Question: I need to display the below map data in the flutter widget.
'''
Map<String, String> map1 = {
"1335": " E ",
"1336": " EG ",
"1337": " EFG ",
"1338": " EFG ",
"1339": " ADEFGH ",
"1340": " ADEGHI ",
"1341": " ADEGHI ",
"1342": " ADHIJLM K",
"1343": " ADIJKL I K",
"1344": " BCDJKL BCFGIJK K",
"1345": " BCK ABCEFGHIJK K",
"1346": " K A ABCDEHIJK JKL",
"1347": " A ADEIK JKL",
"1348": " AB ADK JKL",
"1349": " BD AK JL",
"1350": " CDGH AK JL",
"1351": " DEFGH AKL JLM",
"1352": " EFI LM AJLM",
"1353": " I L AJ",
"1354": " IJ AIJ",
"1355": " JL AEIJ",
"1356": " JKLM ABEFIJ",
"1357": " KLM ABCDEFGHI",
"1358": " CDGH",
"1359": " G",
"1360.0": " 08/20 09/20 10/20 11/20 12/20"
};
'''
I have used Wrap widget with vertical direction to render this data.
'''
return Wrap(
runSpacing: 30,
spacing: 2.0,
direction: Axis.vertical,
alignment: WrapAlignment.start,
crossAxisAlignment: WrapCrossAlignment.start,
children: map1.entries
.map(
(e) => Text(
e.key + ':' + e.value,
textAlign: TextAlign.right,
textScaleFactor: 1,
style: TextStyle(
fontSize: 12,
wordSpacing: 5,
),
),
)
.toList(),
);
'''

A to M characters are overlapping with previous rows data. Please help someone to fix this issue.
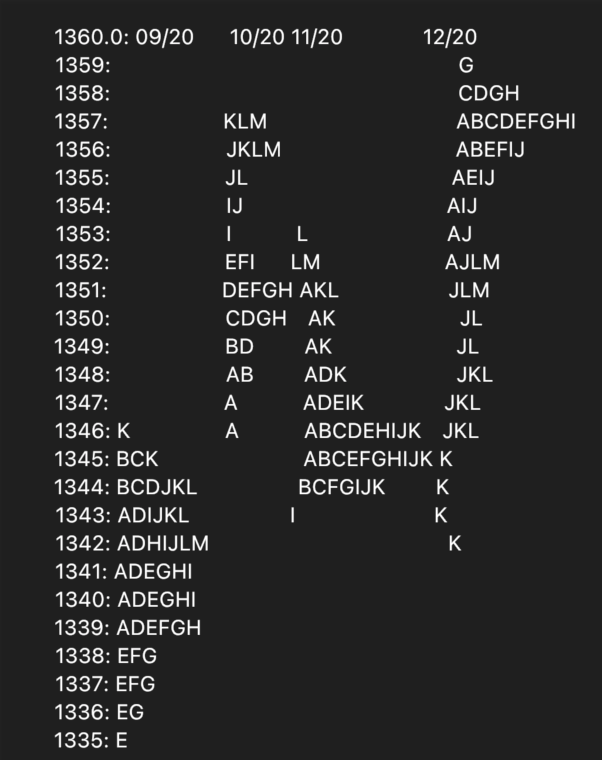
Answer: Please review the following code. I'm using Table instead of Wrap since it gives more control. You may directly run the code on <URL>
'''
import 'dart:ui';
import 'package:flutter/material.dart';
final Color darkBlue = const Color.fromARGB(255, 18, 32, 47);
void main() {
runApp(MyApp());
}
class MyApp extends StatelessWidget {
@override
Widget build(BuildContext context) {
return MaterialApp(
theme: ThemeData.dark().copyWith(scaffoldBackgroundColor: darkBlue),
debugShowCheckedModeBanner: false,
home: Scaffold(
appBar: AppBar(title: const Text("Flutter Demo")),
body: Center(child: MyWidget()),
),
);
}
}
class MyWidget extends StatelessWidget {
@override
Widget build(BuildContext context) {
final Map<String, String> map1 = {
"1335": " E ",
"1336": " EG ",
"1337": " EFG ",
"1338": " EFG ",
"1339": " ADEFGH ",
"1340": " ADEGHI ",
"1341": " ADEGHI ",
"1342": " ADHIJLM K",
"1343": " ADIJKL I K",
"1344": " BCDJKL BCFGIJK K",
"1345": " BCK ABCEFGHIJK K",
"1346": " K A ABCDEHIJK JKL",
"1347": " A ADEIK JKL",
"1348": " AB ADK JKL",
"1349": " BD AK JL",
"1350": " CDGH AK JL",
"1351": " DEFGH AKL JLM",
"1352": " EFI LM AJLM",
"1353": " I L AJ",
"1354": " IJ AIJ",
"1355": " JL AEIJ",
"1356": " JKLM ABEFIJ",
"1357": " KLM ABCDEFGHI",
"1358": " CDGH",
"1359": " G",
"1360.0": " 08/20 09/20 10/20 11/20 12/20"
};
final List<TableRow> children = (map1.entries.toList().reversed.map((e) {
return TableRow(children: [
TableCell(child: Text(e.key)),
...e.value
.split(" ")
.map(
(e) => TableCell(
child: Container(
padding: const EdgeInsets.symmetric(horizontal: 3),
child: Text(
e.replaceAll(" ", ""),
textScaleFactor: 1,
style: const TextStyle(
fontSize: 12,
wordSpacing: 5,
fontFeatures: [FontFeature.tabularFigures()]),
)),
),
)
.toList()
]);
}).toList());
return ListView(
scrollDirection: Axis.horizontal,
children: [
Table(
defaultColumnWidth: const IntrinsicColumnWidth(),
children: children,
),
],
);
}
}
'''